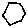
Label: hexagon